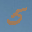
Label: 5